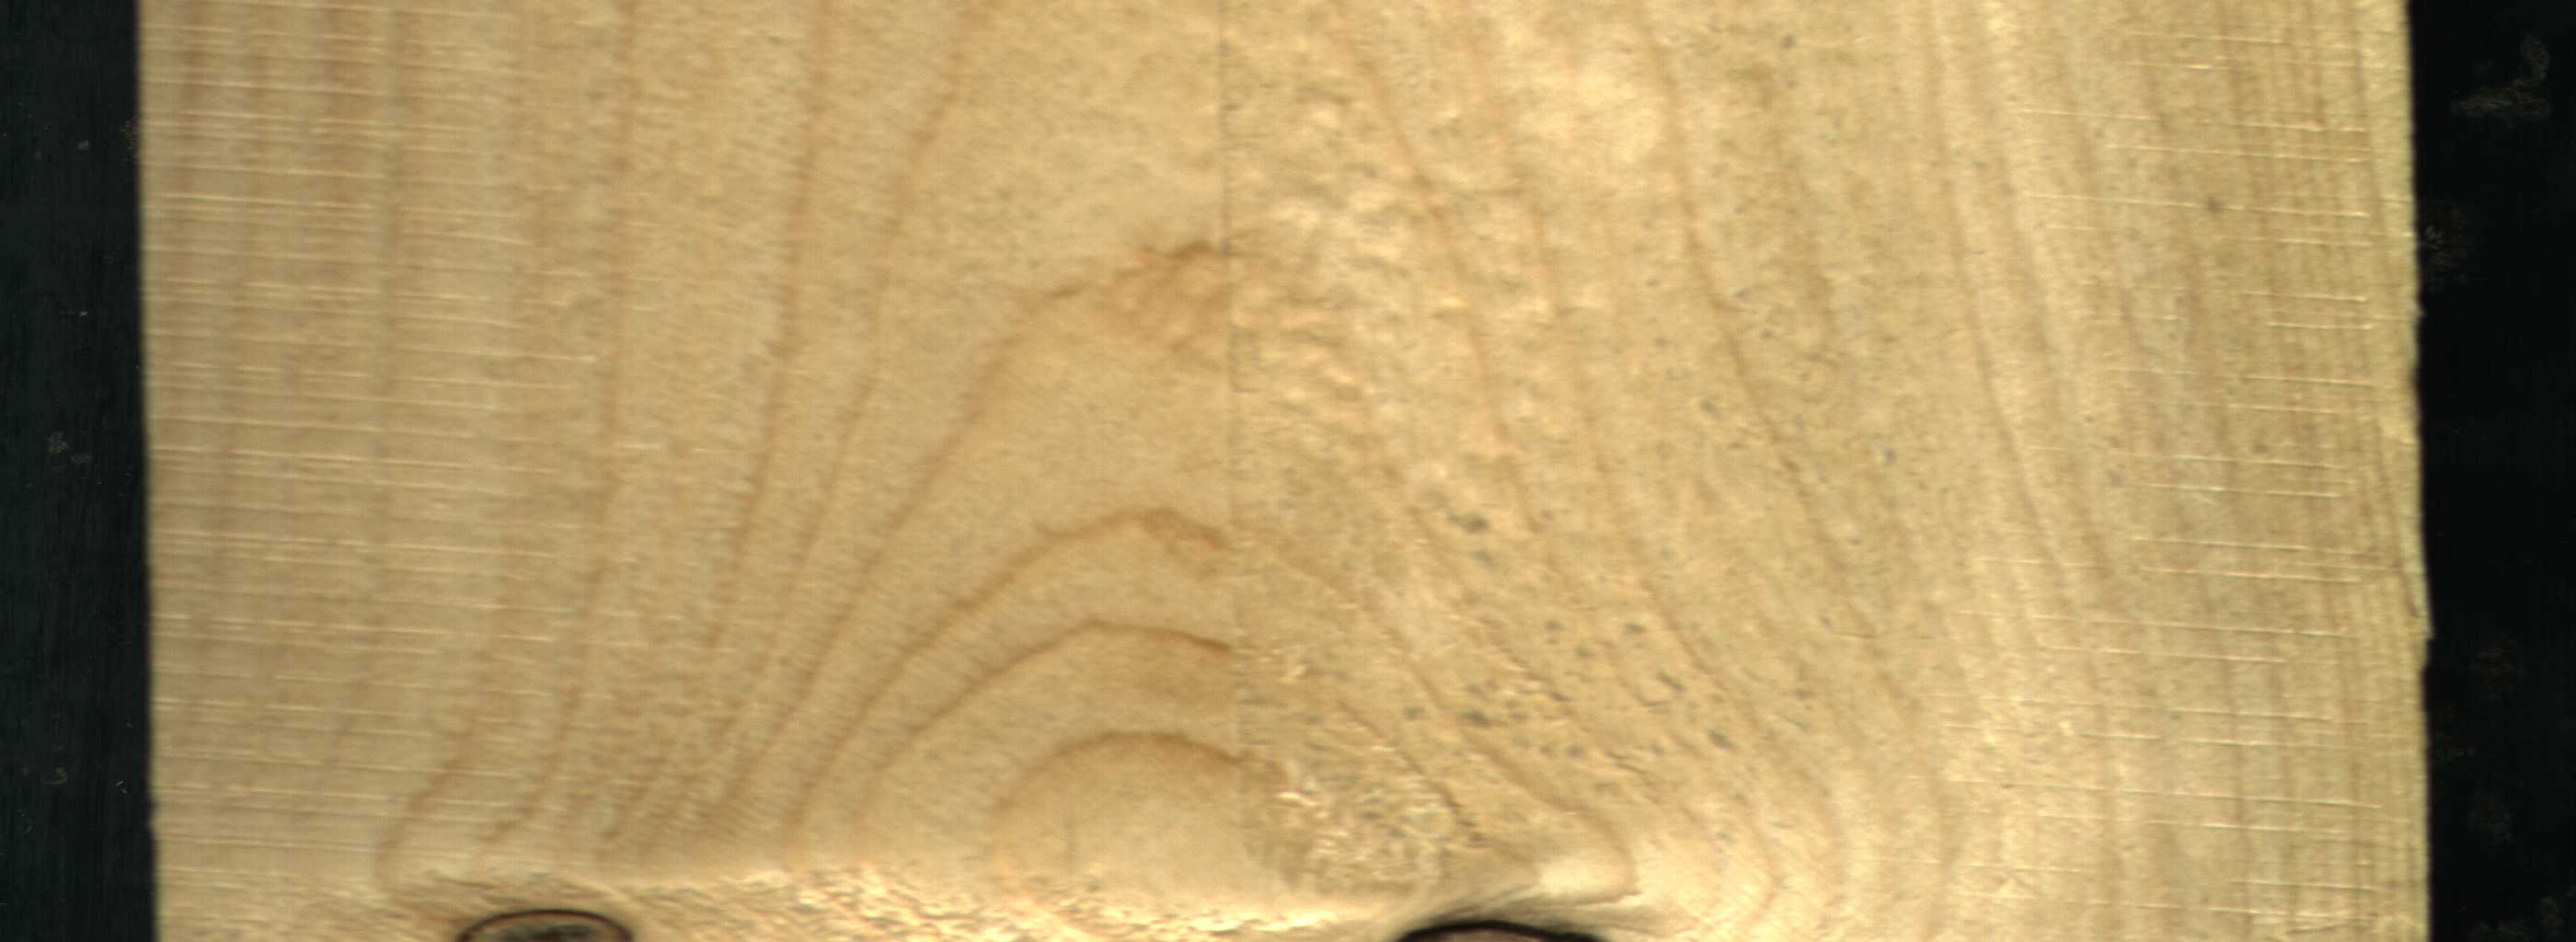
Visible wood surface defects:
Dead_Knot
Dead_Knot